Interaction volume radius: 10 \u00c5
Interaction volume height: 15 \u00c5
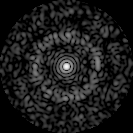
Disorder parameter: 0.8609